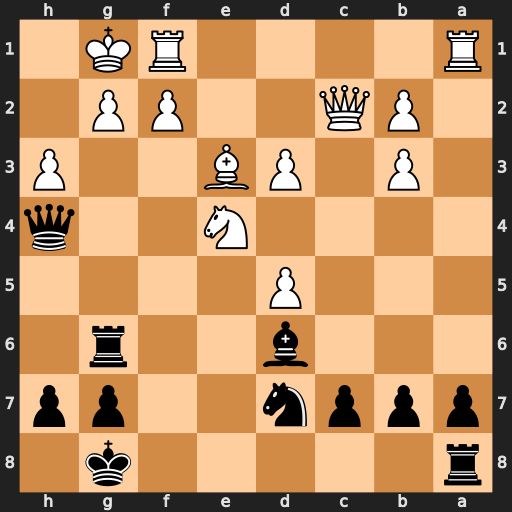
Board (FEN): r5k1/pppn2pp/3b2r1/3P4/4N2q/1P1PB2P/1PQ2PP1/R4RK1
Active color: b
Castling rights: -
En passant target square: -
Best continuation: Qxh3 Ng3 Rxg3 fxg3 Qxg3